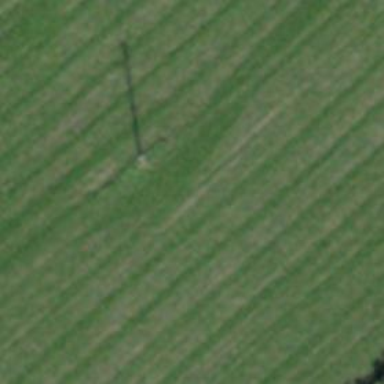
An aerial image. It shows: Minor power line.